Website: apple
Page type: customer-info-address
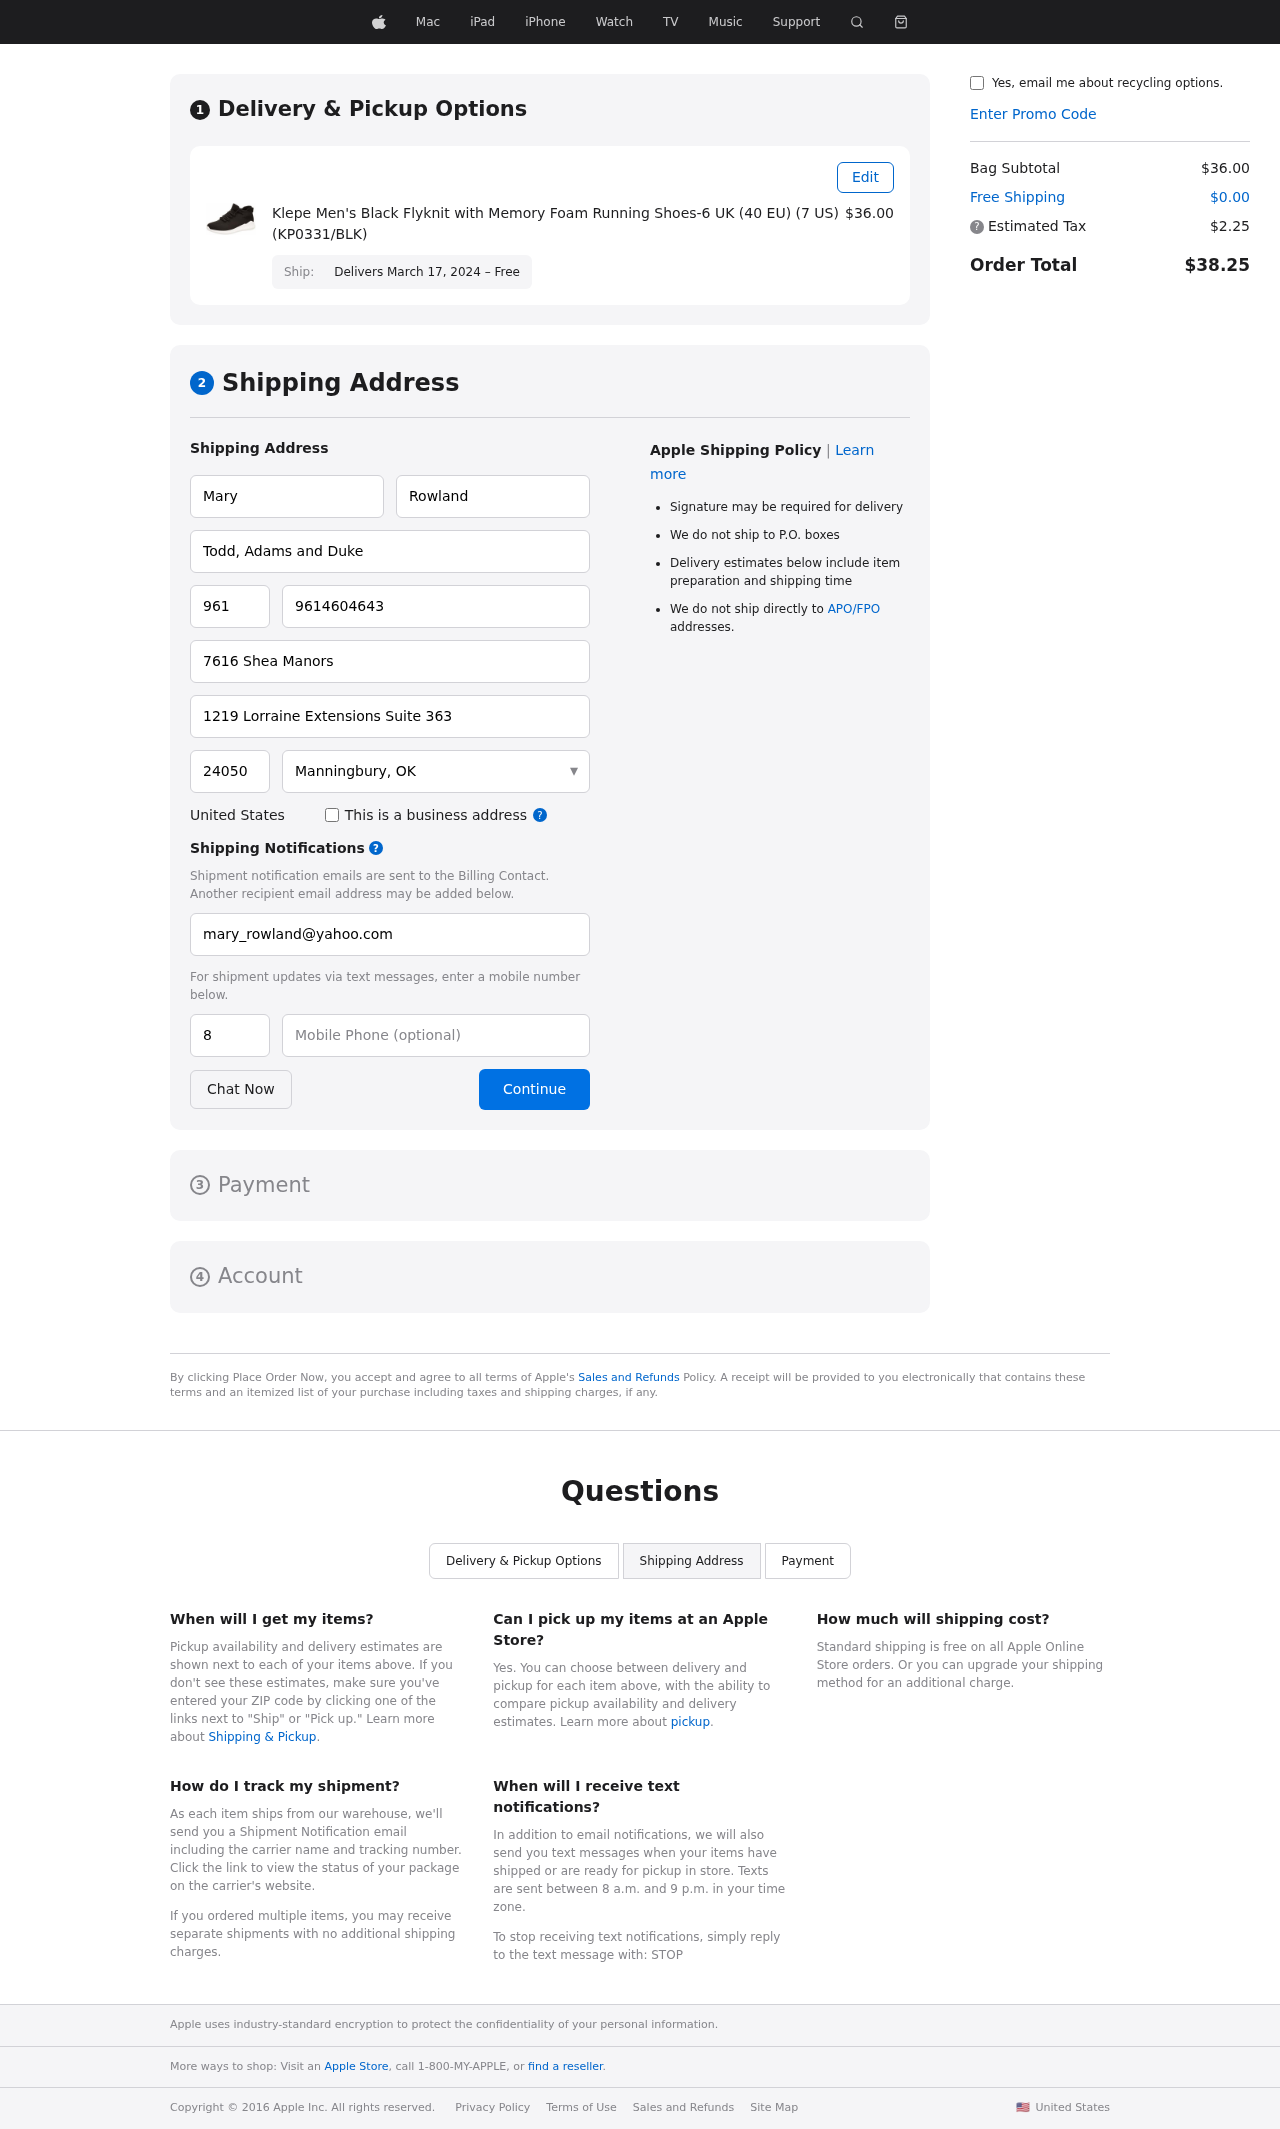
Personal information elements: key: PII_CITY_STATE
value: Manningbury, OK
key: PII_COMPANY
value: Todd, Adams and Duke
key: PII_COUNTRY
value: United States
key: PII_EMAIL
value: mary_rowland@yahoo.com
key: PII_FIRSTNAME
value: Mary
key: PII_LASTNAME
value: Rowland
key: PII_PHONE
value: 9614604643
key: PII_PHONE_ALT
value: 8354836864
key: PII_PHONE_ALT_AREA
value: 835
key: PII_PHONE_AREA
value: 961
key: PII_POSTCODE
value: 24050
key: PII_STREET
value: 7616 Shea Manors
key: PII_STREET2
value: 1219 Lorraine Extensions Suite 363
Product elements: key: PRODUCT1_NAME
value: Klepe Men's Black Flyknit with Memory Foam Running Shoes-6 UK (40 EU) (7 US) (KP0331/BLK)
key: PRODUCT1_PRICE
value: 36
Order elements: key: ORDER_DELIVERY_DATE
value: Delivers March 17, 2024 – Free
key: ORDER_SUBTOTAL
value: $36.00
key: ORDER_SHIPPING_COST
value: $0.00
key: ORDER_TAX
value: $2.25
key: ORDER_TOTAL
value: $38.25